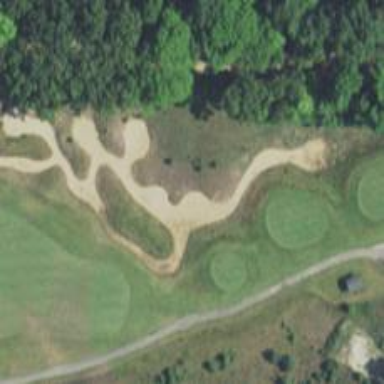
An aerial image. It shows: Sandy area is golf bunker.